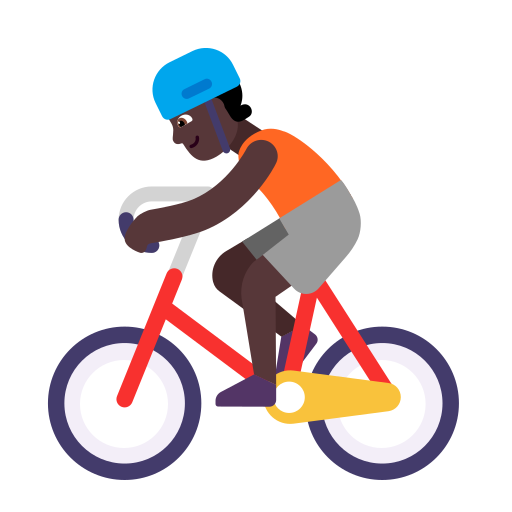
person biking flat dark